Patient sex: M
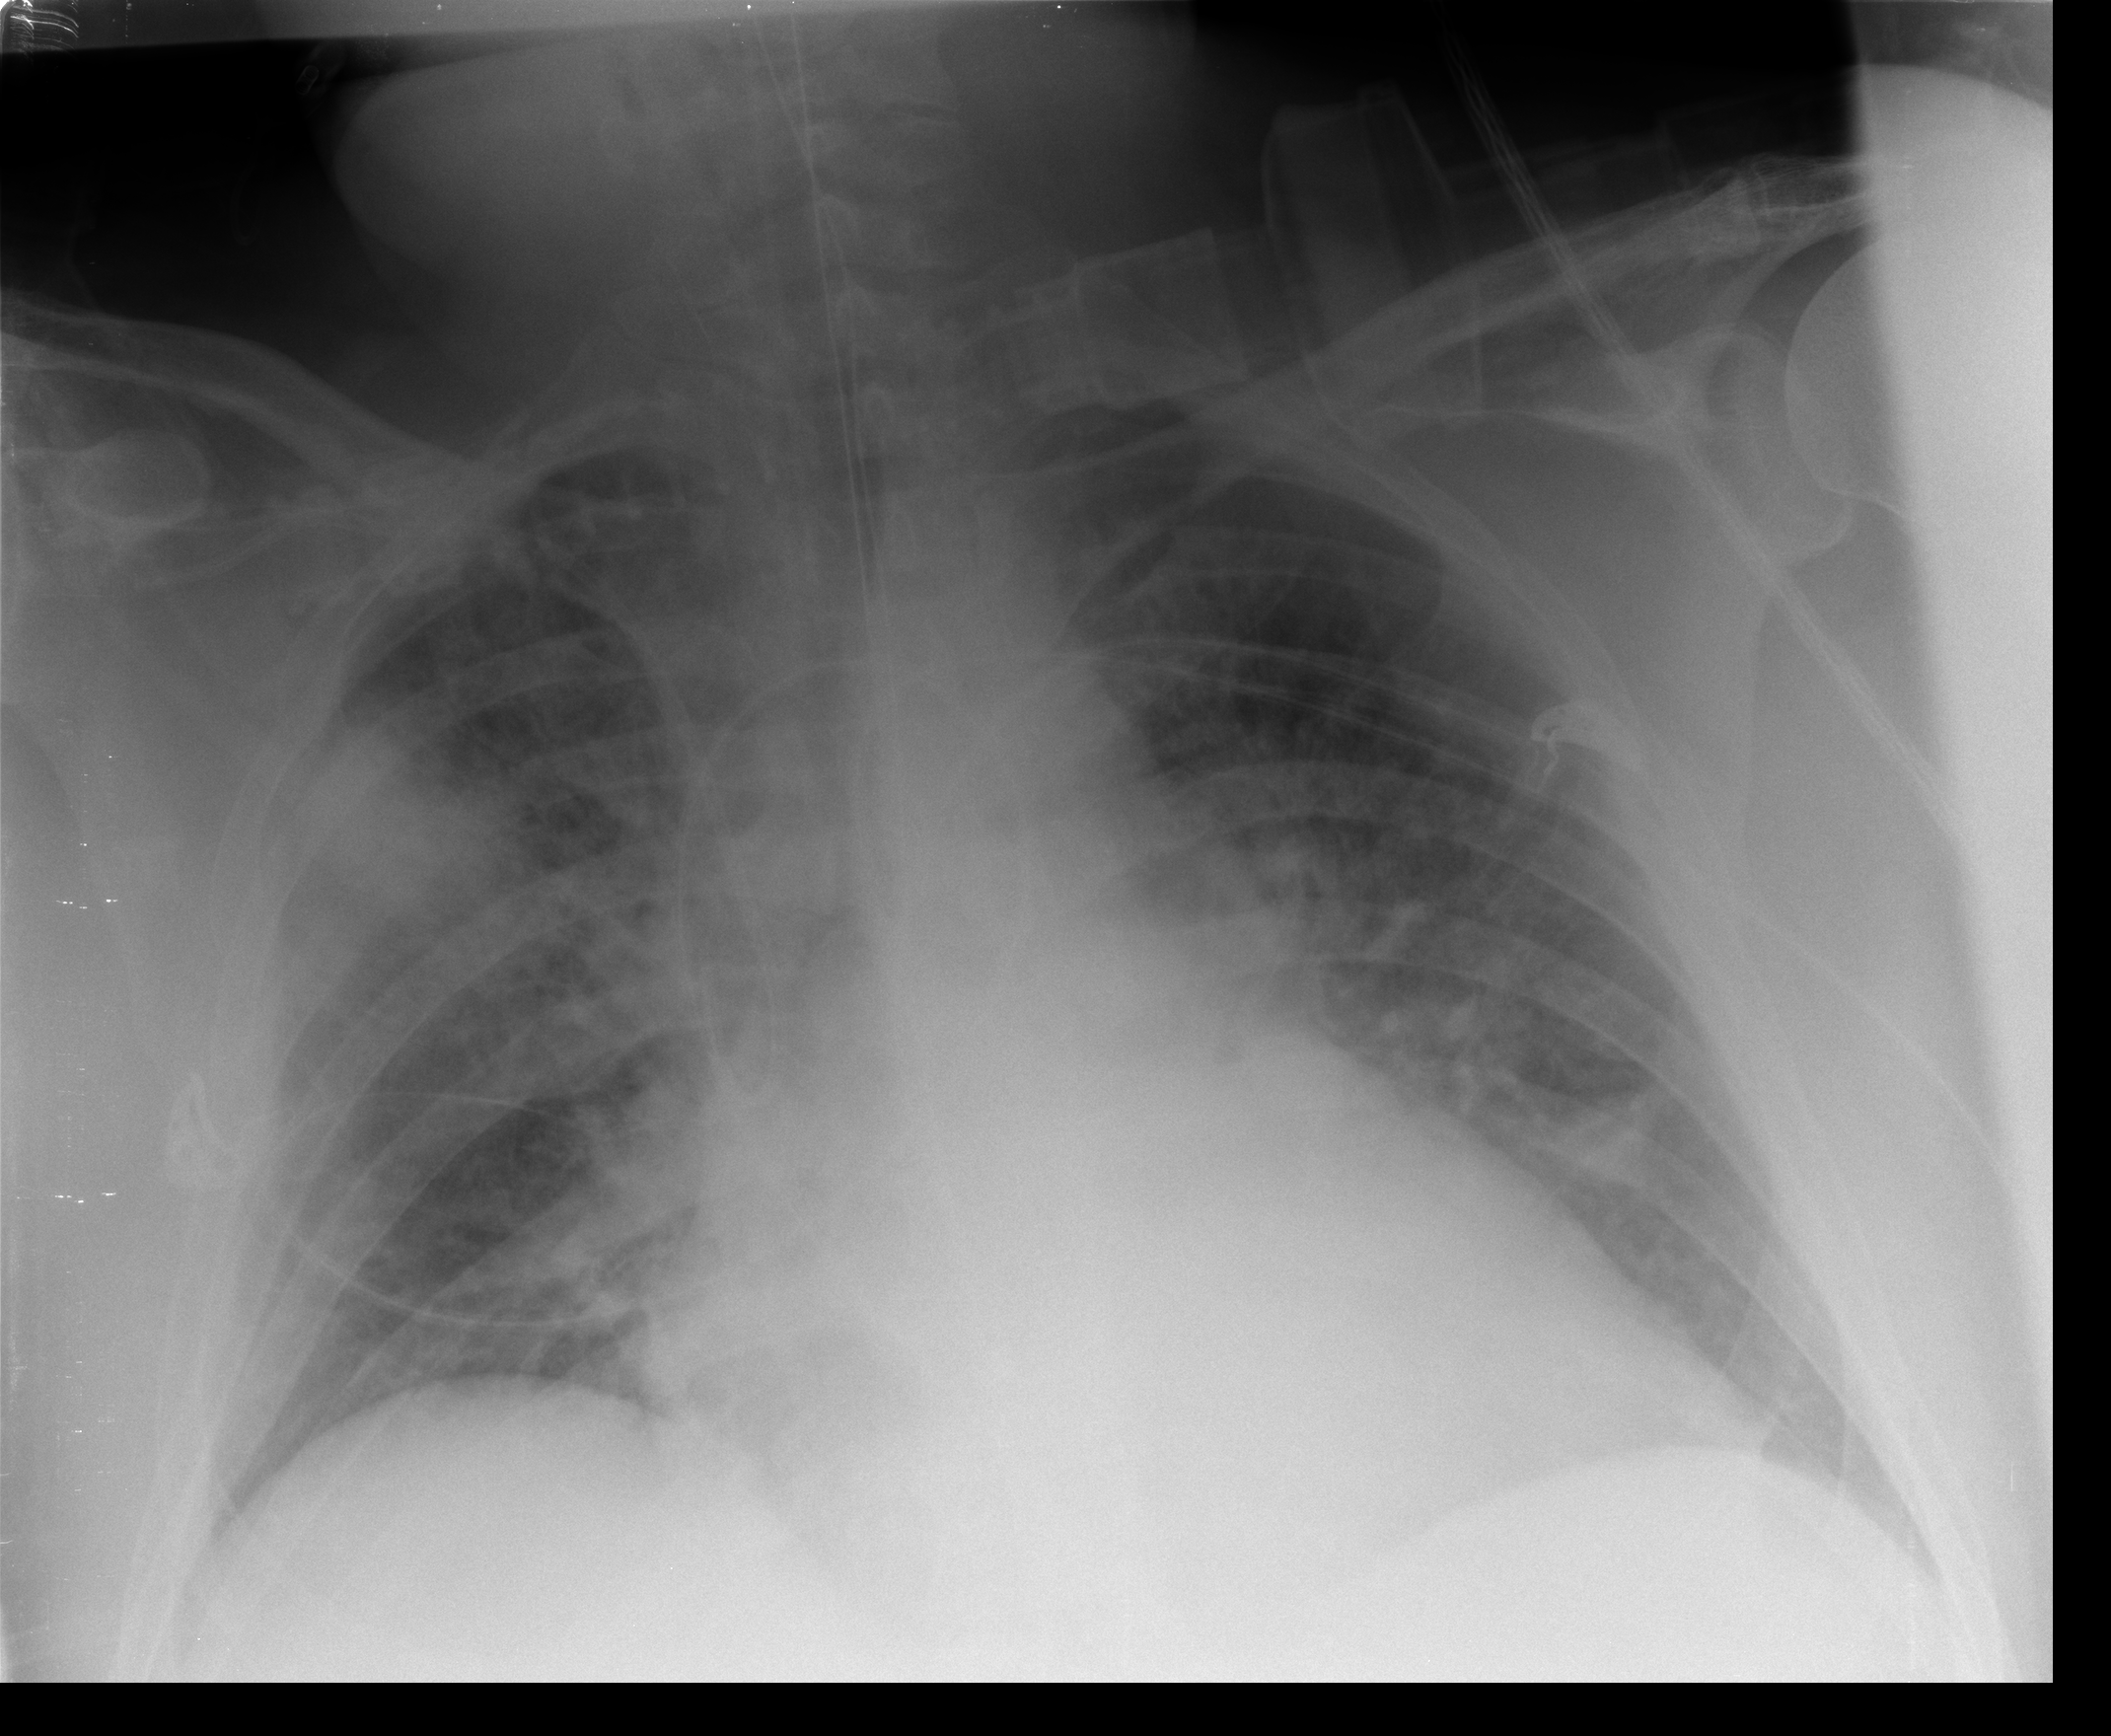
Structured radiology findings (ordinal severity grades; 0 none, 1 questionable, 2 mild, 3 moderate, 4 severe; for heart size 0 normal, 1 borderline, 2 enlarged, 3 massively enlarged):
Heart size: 2
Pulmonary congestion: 2
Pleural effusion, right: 0
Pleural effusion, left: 0
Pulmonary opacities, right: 3
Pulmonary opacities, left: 2
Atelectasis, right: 2
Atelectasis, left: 2